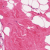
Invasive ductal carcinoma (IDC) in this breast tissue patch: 0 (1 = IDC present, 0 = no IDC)